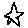
Label: star